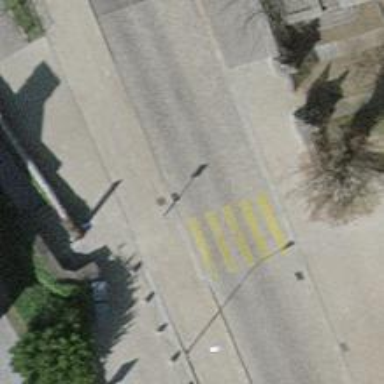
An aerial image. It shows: Kerb barrier.